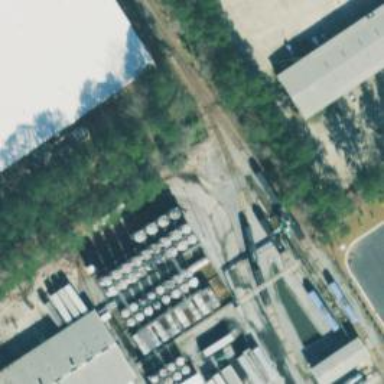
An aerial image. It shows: Rail spur service.